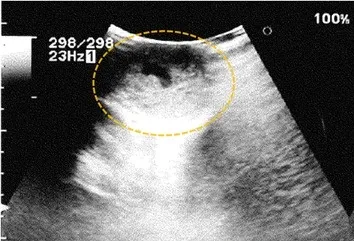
Ultrasonographic findings in the patient. Dotted circle indicates a mass with a heteroechoic pattern and 4-cm diameter.
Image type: radiology (ultrasound)